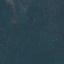
Land use / land cover: Forest